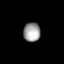
Tissue: lung
Cell type: Smooth muscle cells
Senescence score: 0.5731
Nuclear area (px): 318
Mean DAPI intensity: 157.648